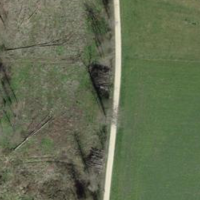
EUNIS habitat code: 25
Species observed at this site:
Prunus spinosa